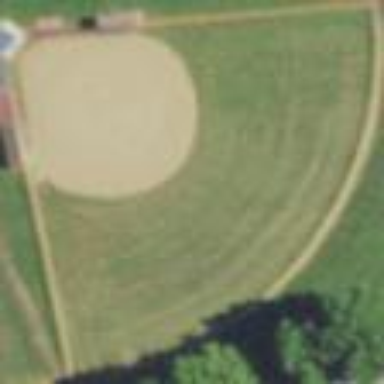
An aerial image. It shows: Baseball pitch for leisure land.